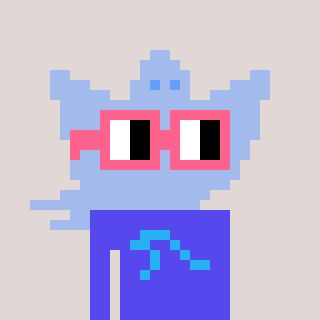
a pixel art character with square pink glasses, a ghost-B-shaped head and a computerblue-colored body on a warm background